Question: I am working on WCF application, I am invoking this operation
'''
[ServiceContract]
public interface IAuditDataService
{
[OperationContract(Name = "UserAuthentication")]
[WebInvoke(Method = "POST", ResponseFormat = WebMessageFormat.Json, BodyStyle = WebMessageBodyStyle.WrappedRequest, UriTemplate = "/UserAuthentication?username={username}")]
string UserAuthentication(string username, UserData userInfo);
}
'''
I am getting error
'''
"Object Reference not set to an instance"
'''
here
'''
public string UserAuthentication(string username, UserData userInfo)
{
string outputData = string.Empty;
return userInfo.ToString(); // << Error at this line
}
'''
Here is the JSON Class
'''
[DataContract]
[Serializable()]
public class UserData
{
[DataMember(Name = "UserName", Order = 1)]
public string UserName { get; set; }
[DataMember(Name = "Password", Order = 2)]
public string Password { get; set; }
[DataMember(Name = "Token", Order = 3)]
public string Token { get; set; }
}
'''
Here is JSON request via POST method
'''
{"UserName":"abcd",
"Password":"1234",
"Token":"1234"}
'''
Here is response screen shot
Any Help !
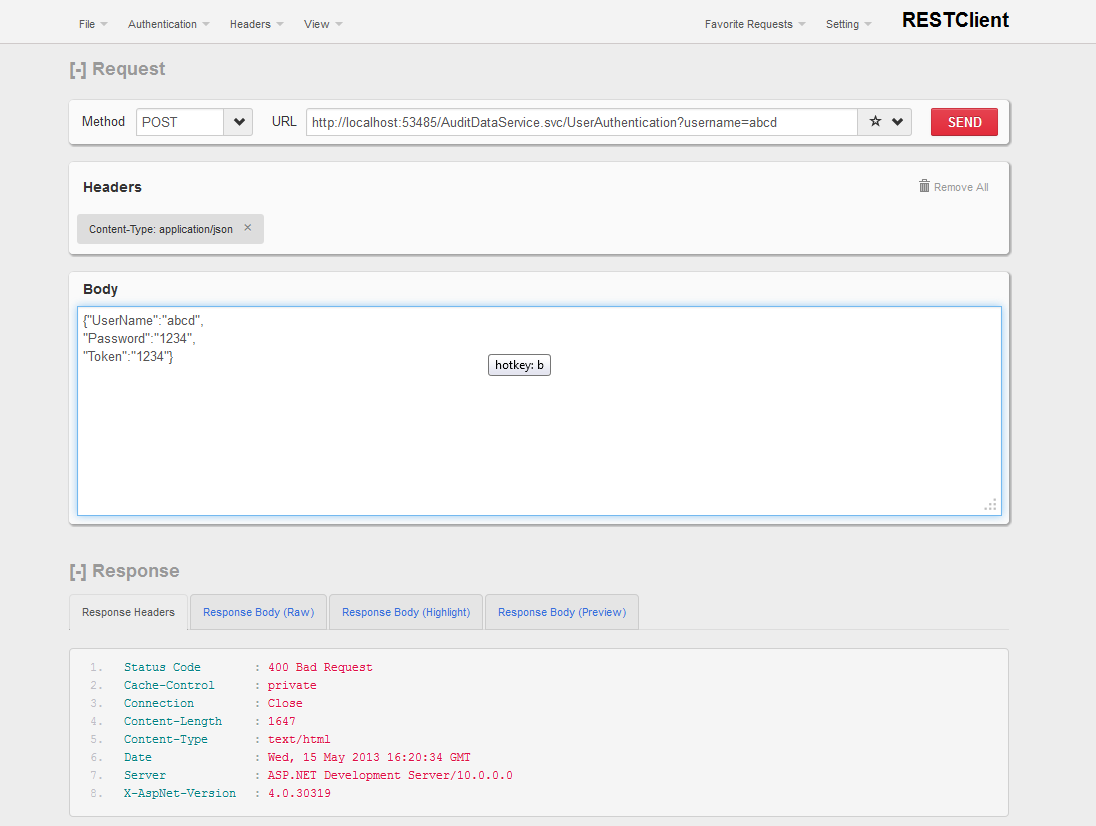
Answer: The 'BodyStyle' property of your '[WebInvoke]' attribute specifies the style to be 'WrappedRequest' - which means that the object which you want passed as the input must be in an object, whose member name is the same as the property name, as Steve Wilkes mentioned.
Another alternative would be to change the 'BodyStyle' to 'Bare'; in this case your input should work just fine. In other words, if this is your operation declaration, the input you have in your question should work.
'''
[OperationContract(Name = "UserAuthentication")]
[WebInvoke(Method = "POST",
ResponseFormat = WebMessageFormat.Json,
BodyStyle = WebMessageBodyStyle.Bare,
UriTemplate = "/UserAuthentication?username={username}")]
string UserAuthentication(string username, UserData userInfo);
'''